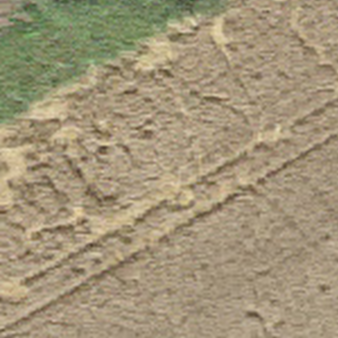
Label: other